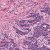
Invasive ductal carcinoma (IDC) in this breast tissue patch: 1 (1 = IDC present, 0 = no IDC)